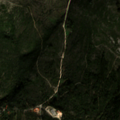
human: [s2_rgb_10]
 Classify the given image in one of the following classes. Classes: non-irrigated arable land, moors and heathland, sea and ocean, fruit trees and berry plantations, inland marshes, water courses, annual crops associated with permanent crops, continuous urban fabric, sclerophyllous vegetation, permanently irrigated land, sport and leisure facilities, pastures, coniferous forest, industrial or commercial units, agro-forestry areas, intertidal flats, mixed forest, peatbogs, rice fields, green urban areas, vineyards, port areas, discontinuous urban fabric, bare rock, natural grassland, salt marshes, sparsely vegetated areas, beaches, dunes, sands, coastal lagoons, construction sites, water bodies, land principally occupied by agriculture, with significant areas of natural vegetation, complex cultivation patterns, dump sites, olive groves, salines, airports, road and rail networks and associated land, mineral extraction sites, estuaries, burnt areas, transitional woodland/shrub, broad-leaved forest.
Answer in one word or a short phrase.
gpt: olive groves, land principally occupied by agriculture, with significant areas of natural vegetation, sclerophyllous vegetation, transitional woodland/shrub, sparsely vegetated areas